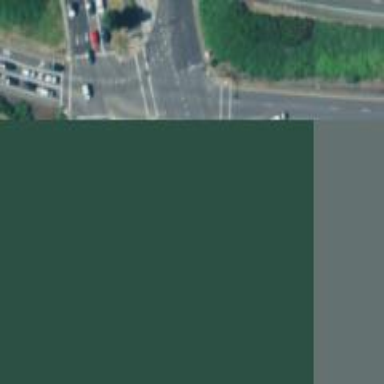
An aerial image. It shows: Busway road.